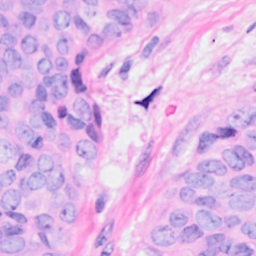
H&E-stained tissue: Breast